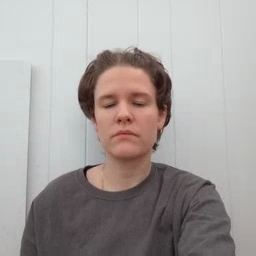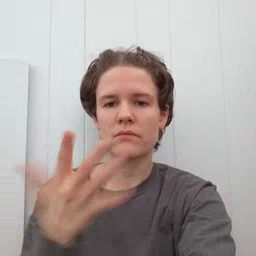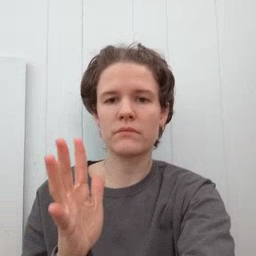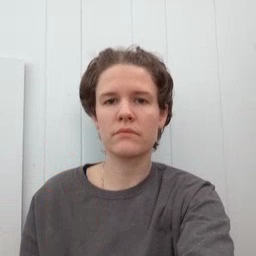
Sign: finish